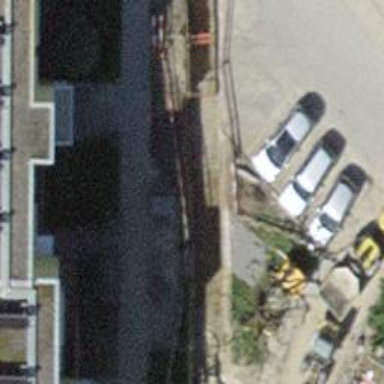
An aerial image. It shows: Parking area with surface.